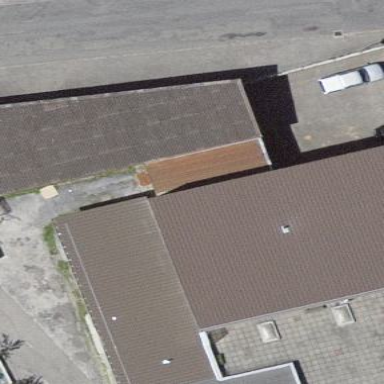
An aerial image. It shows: Garage building.